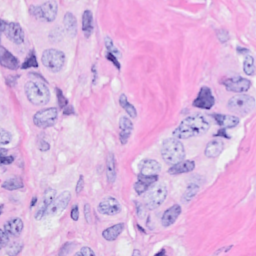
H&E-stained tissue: Breast